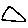
Label: triangle